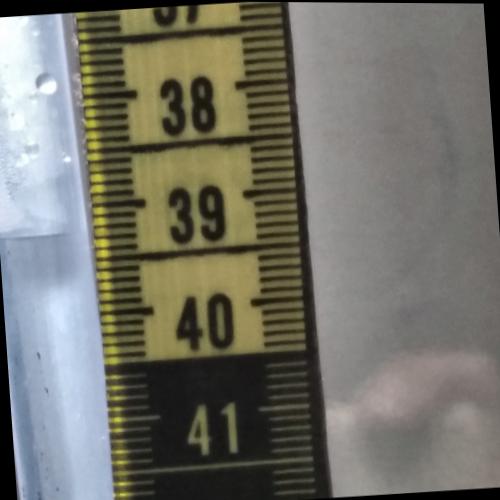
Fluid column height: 39.2 cm